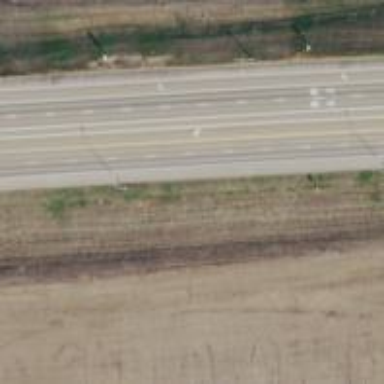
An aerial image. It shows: Asphalt trunk highway.